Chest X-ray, AP view. Patient: 46 years old, sex F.
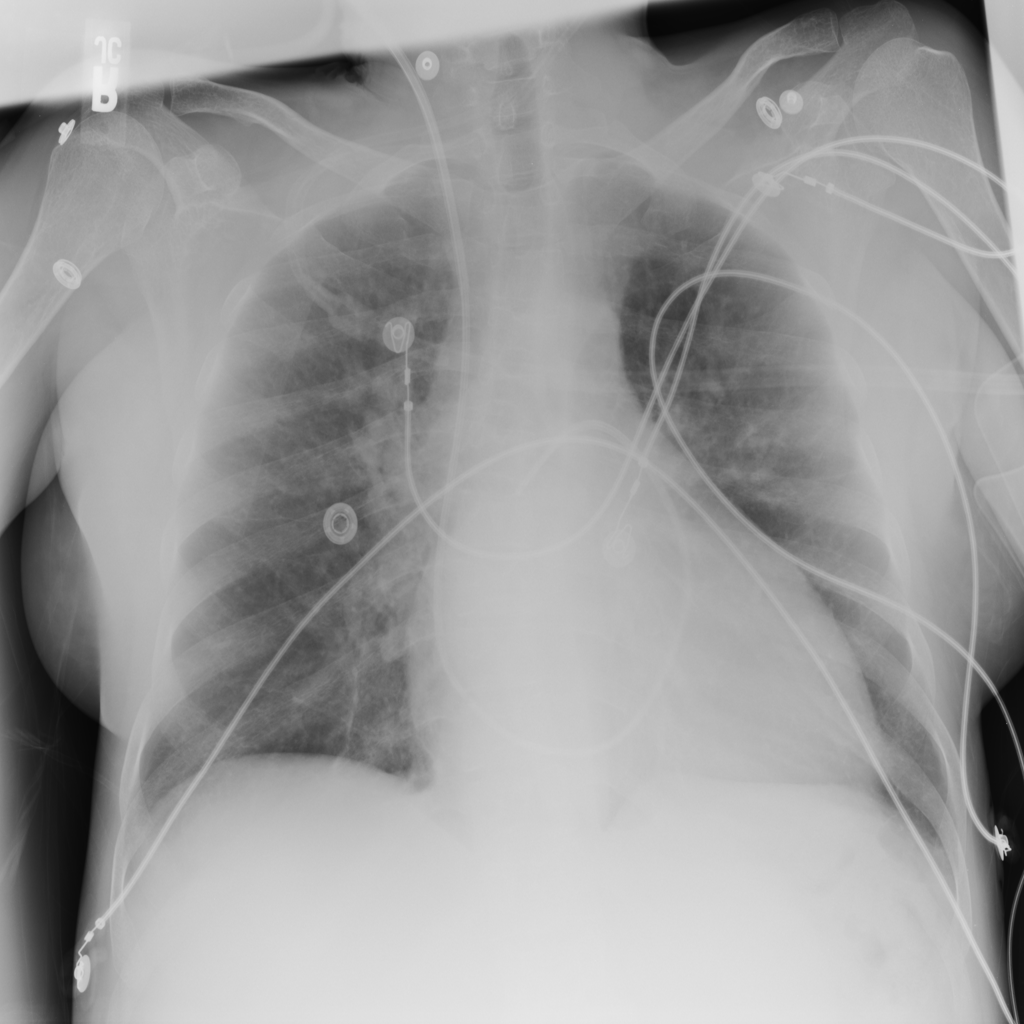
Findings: Cardiomegaly